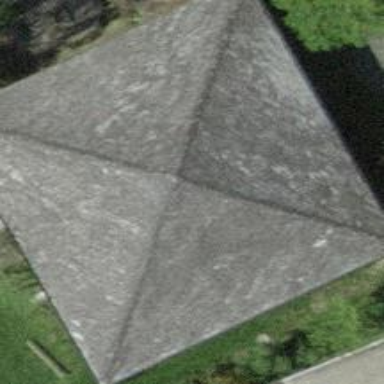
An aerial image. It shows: Building with pyramidal-shaped roof.